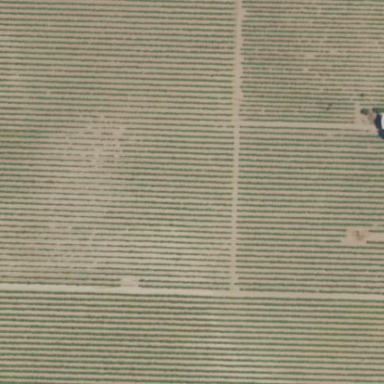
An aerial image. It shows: Beautiful vineyard in the countryside.